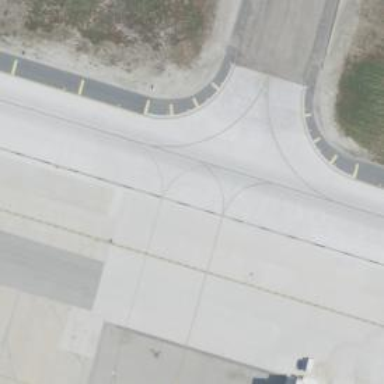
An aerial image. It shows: View of taxiway at the airport.